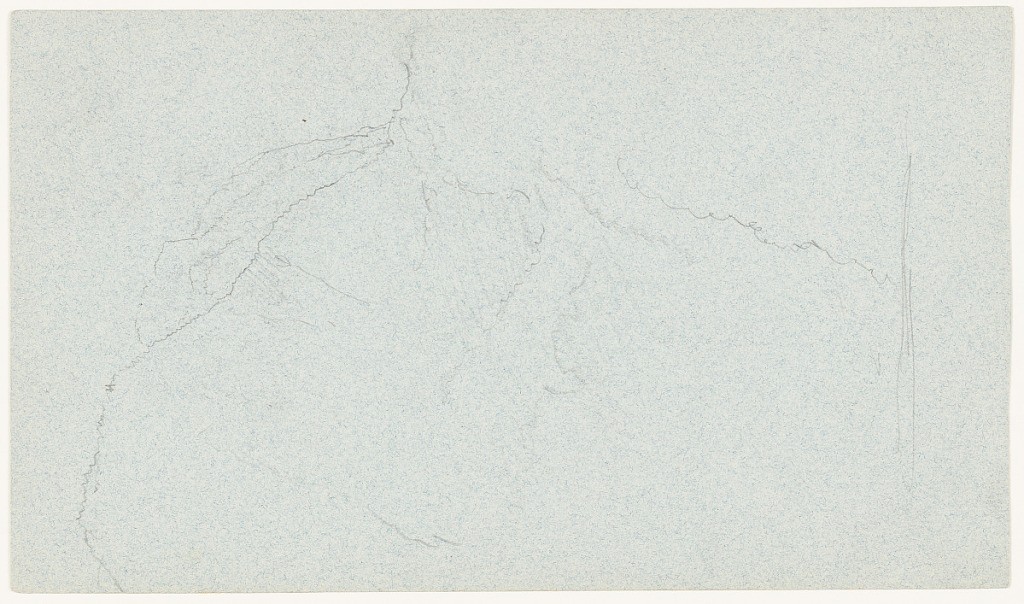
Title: Falls at the Königssee, Germany
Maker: Frederic Edwin Church, American, 1826–1900
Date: July 1868
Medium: Graphite on blue wove paper; verso: graphite
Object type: drawing
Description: Faint landscape sketch showing a view of a waterfall and mountains looming over the Königssee in Bavaria, Germany. Large, rounded peaks are visible in upper portion of composition, leading down to a lightly rendered cascade at center. Steep, wooded mountainsides nearby descend to the placid waters of the lake, visible in the foreground.

Verso: Landscape sketch of the Königssee's mountainous shoreline, viewed from the lake itself. At center, the rugged, abrupt, and wooded shoreline is reflected in the lake's waters below. Along the lower margin, a sketch of reeds or grass is visible.